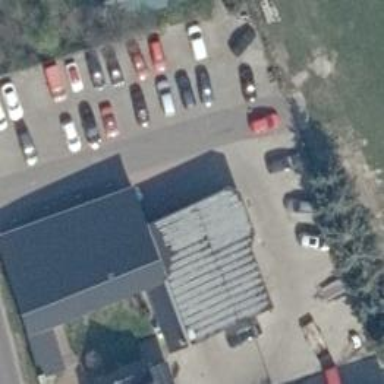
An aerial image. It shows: Car repair shop.